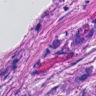
Metastatic tissue present: yes